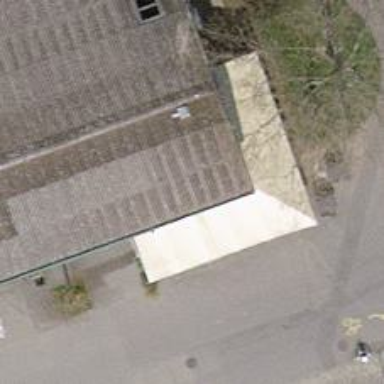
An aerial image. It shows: Café.